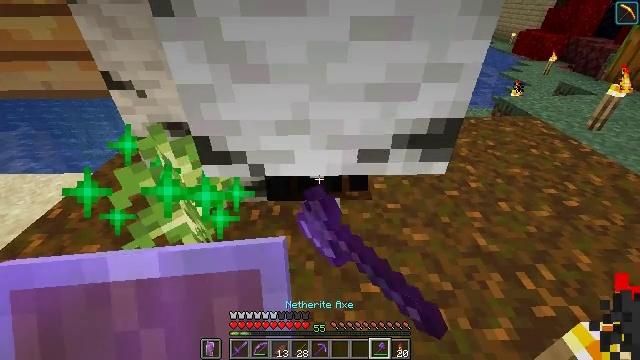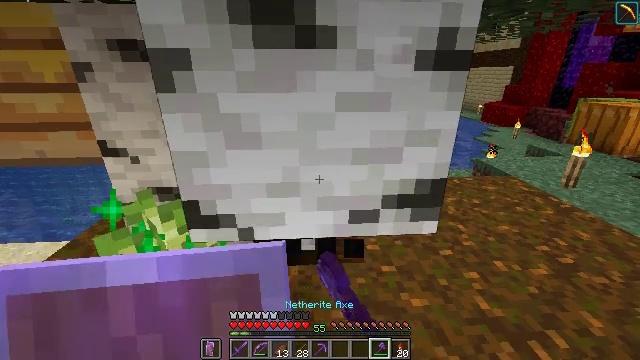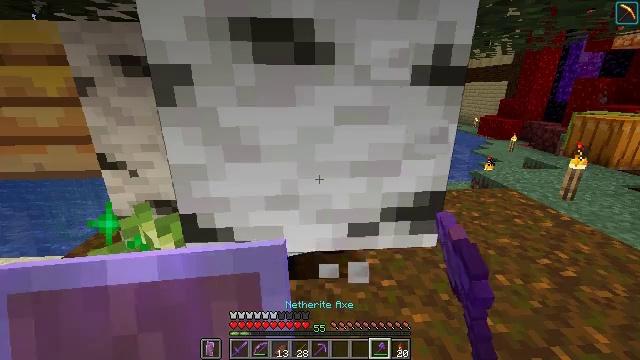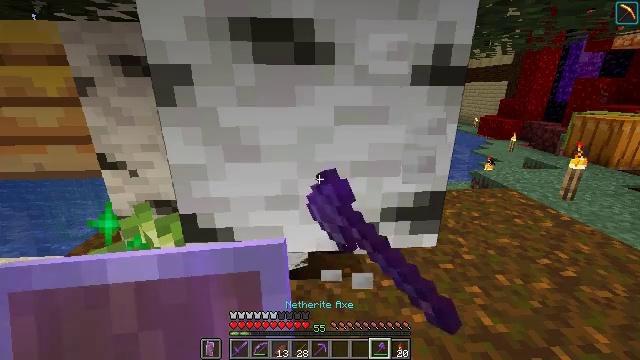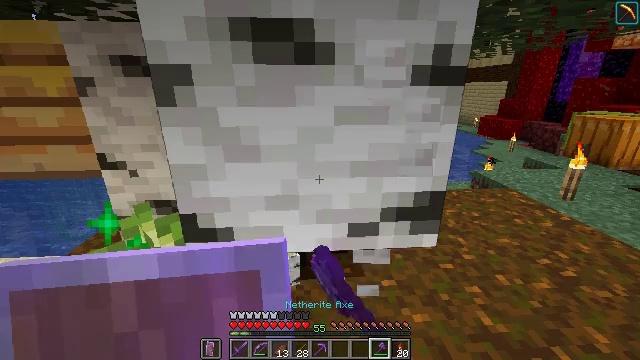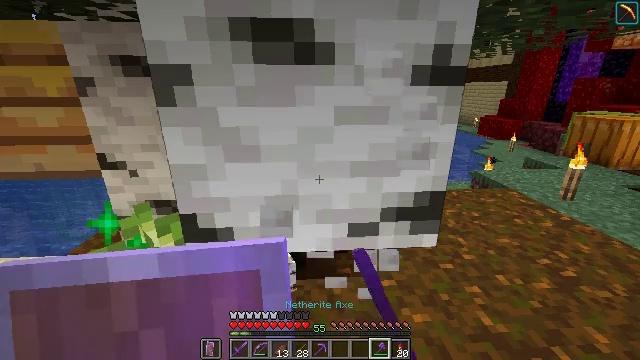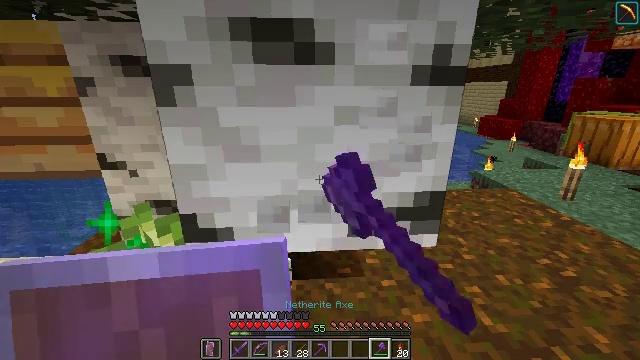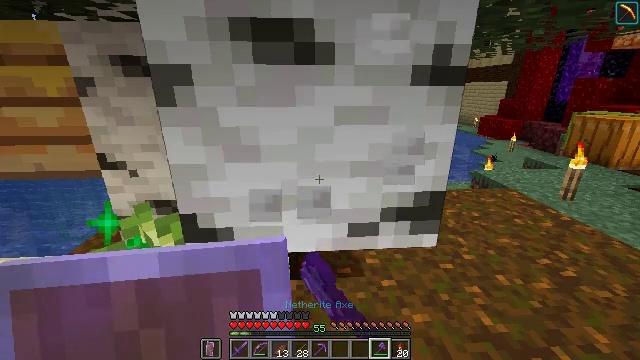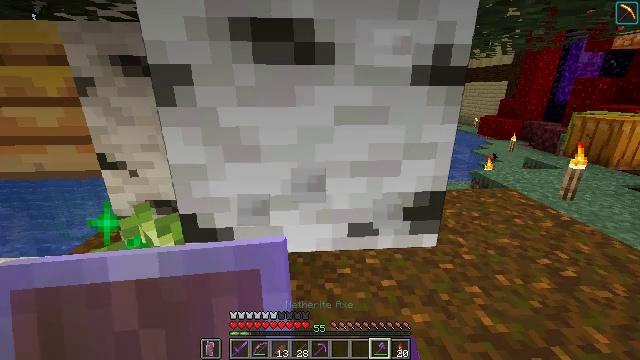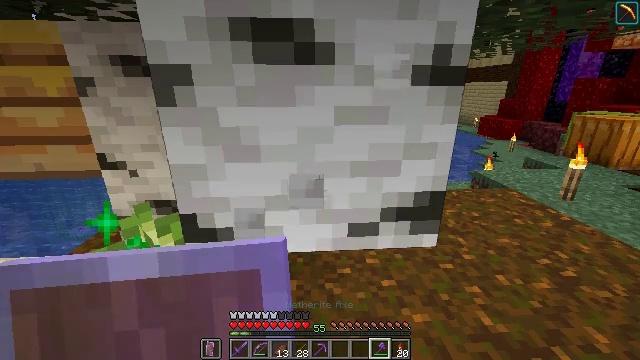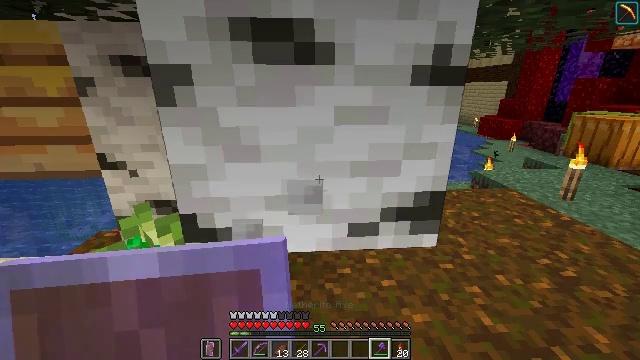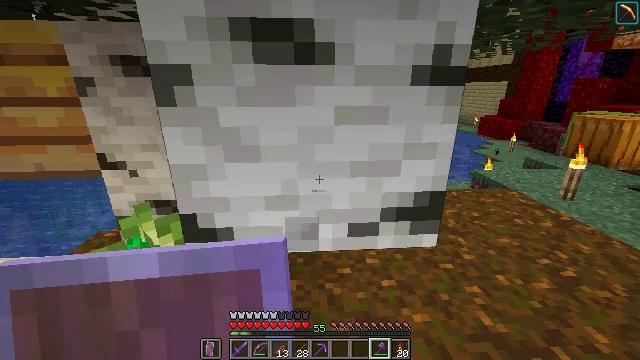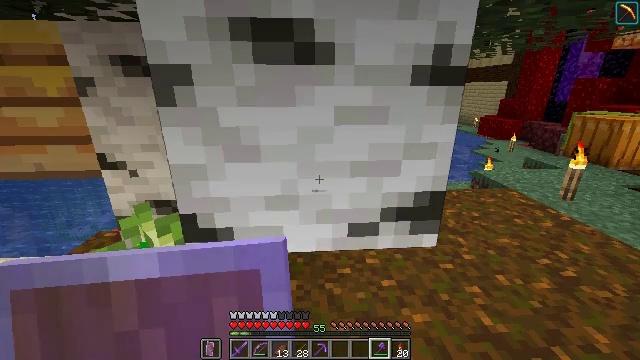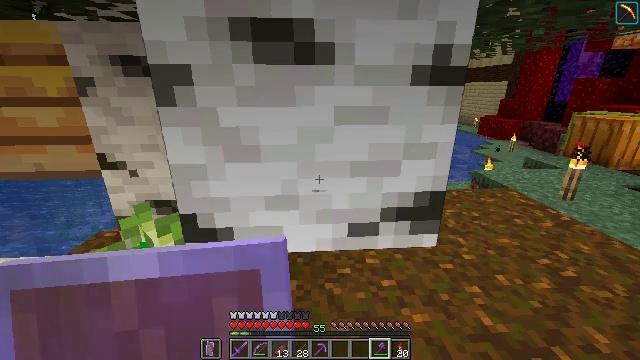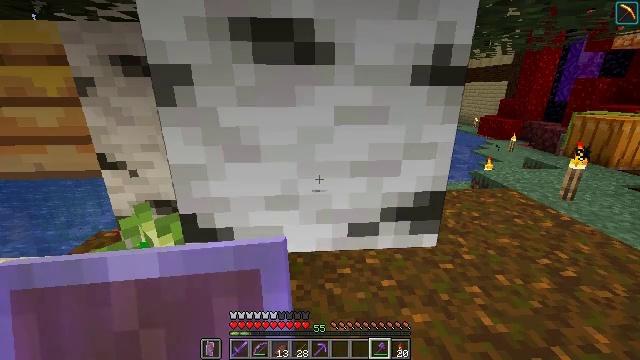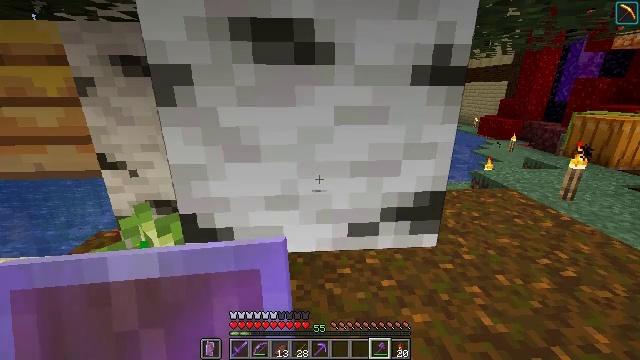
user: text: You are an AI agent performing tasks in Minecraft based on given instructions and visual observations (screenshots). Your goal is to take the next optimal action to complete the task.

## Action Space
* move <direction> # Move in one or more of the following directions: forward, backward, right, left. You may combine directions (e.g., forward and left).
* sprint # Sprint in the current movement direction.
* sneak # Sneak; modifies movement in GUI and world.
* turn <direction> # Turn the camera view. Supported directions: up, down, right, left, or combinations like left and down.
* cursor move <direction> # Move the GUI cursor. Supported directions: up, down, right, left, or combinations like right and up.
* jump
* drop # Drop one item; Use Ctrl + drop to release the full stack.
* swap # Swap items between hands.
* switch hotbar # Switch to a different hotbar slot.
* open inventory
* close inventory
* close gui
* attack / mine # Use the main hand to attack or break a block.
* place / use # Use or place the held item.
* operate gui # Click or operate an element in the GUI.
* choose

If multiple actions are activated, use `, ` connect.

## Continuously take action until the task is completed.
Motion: motion action
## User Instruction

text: Harvest birch logs from birch trees.
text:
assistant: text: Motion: turn right and up, attack / mine
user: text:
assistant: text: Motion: turn up, attack / mine
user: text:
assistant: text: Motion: attack / mine
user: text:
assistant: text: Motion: attack / mine
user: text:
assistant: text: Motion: attack / mine
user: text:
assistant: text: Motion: attack / mine
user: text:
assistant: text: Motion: no_op
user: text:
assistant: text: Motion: no_op
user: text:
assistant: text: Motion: no_op
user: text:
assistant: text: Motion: no_op
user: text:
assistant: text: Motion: no_op
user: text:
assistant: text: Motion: no_op
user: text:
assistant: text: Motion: no_op
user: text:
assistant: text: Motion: no_op
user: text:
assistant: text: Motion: no_op
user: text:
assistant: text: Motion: attack / mine
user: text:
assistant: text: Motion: attack / mine
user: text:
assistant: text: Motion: attack / mine
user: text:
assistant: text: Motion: attack / mine
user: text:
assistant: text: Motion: attack / mine
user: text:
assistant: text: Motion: attack / mine
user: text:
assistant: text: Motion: no_op
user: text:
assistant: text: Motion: no_op
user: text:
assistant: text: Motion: no_op
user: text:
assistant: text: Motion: move forward, turn left and up
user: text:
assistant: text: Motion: move forward, turn left and up
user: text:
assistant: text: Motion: move forward and move right, turn left and up
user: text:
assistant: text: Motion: move forward and move right, turn left
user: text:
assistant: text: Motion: move forward and move right, turn left
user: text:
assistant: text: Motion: move forward and move right, turn left